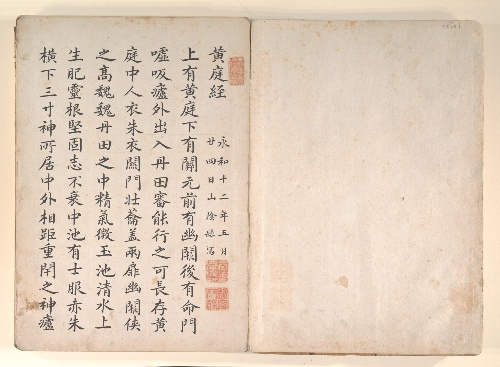
Artist: Unidentified artist
Date: 19th century
Object type: Album
Classification: Paintings
Medium: Album of fifty-one leaves of paintings and calligraphy; ink, wash and color on paper
Culture: China
Period: Qing dynasty (1644–1911)
Dimensions: 13 3/4 x 9 5/9 in. (34.9 x 24.3 cm)
Department: Asian Art
Credit line: Seymour Fund, 1955
Accession year: 1955
Repository: Metropolitan Museum of Art, New York, NY